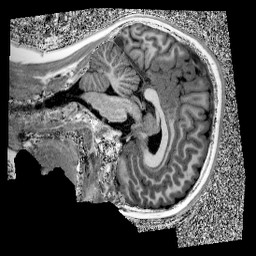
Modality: UNIT1
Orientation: sagittal
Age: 9
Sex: male
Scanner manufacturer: siemens
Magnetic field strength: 3 T
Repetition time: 4 s
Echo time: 0.00303 s